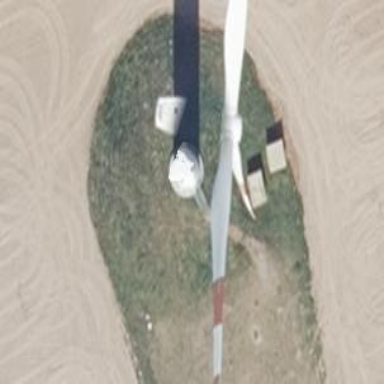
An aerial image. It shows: Wind generator using wind turbines of horizontal axis.